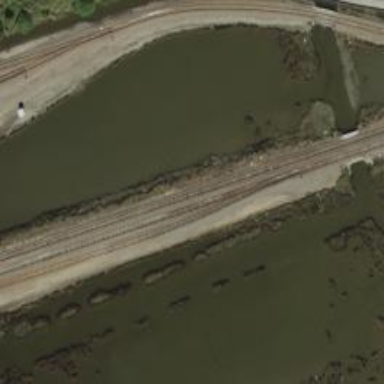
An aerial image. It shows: Railway track.